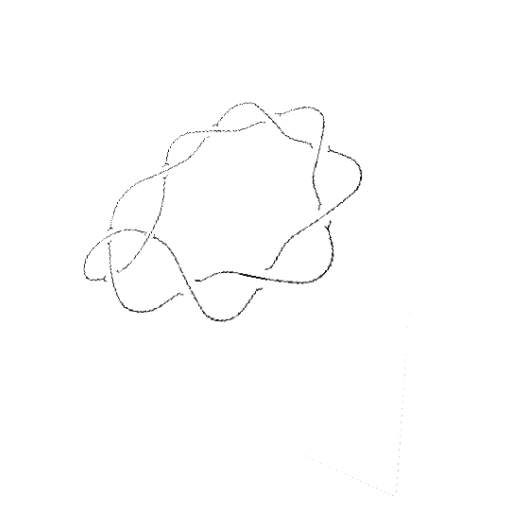
Crossing number: 10